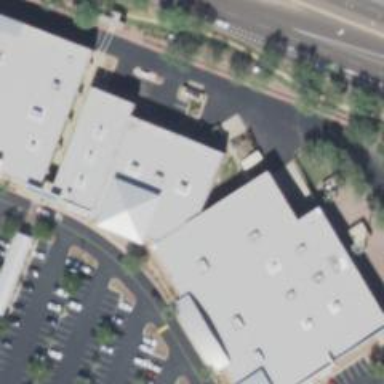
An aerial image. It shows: Building.